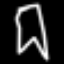
Label: pants